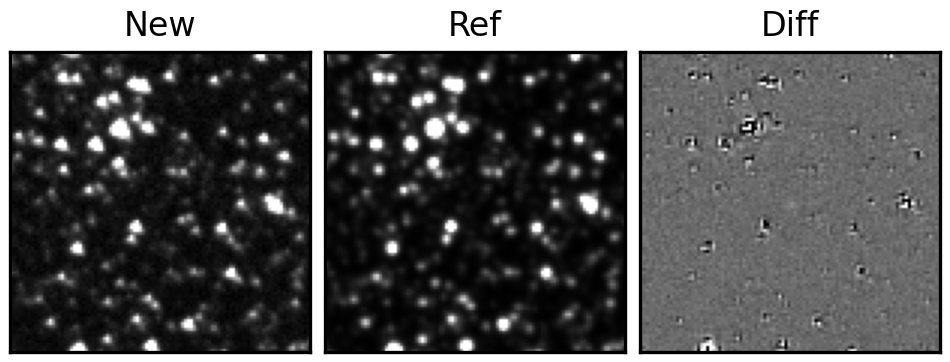
Label: real